A 2-D grayscale encoding of one vibration snapshot from a rotor kit is shown. Diagnose the rotating machine from this image, choosing from: normal, misalignment, unbalance, looseness.
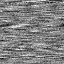
Answer: misalignment